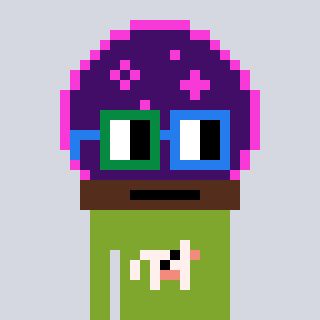
a pixel art character with square green and blue glasses, a crystalball-shaped head and a slimegreen-colored body on a cool background